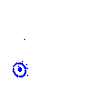
Particle: pion